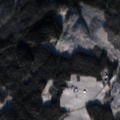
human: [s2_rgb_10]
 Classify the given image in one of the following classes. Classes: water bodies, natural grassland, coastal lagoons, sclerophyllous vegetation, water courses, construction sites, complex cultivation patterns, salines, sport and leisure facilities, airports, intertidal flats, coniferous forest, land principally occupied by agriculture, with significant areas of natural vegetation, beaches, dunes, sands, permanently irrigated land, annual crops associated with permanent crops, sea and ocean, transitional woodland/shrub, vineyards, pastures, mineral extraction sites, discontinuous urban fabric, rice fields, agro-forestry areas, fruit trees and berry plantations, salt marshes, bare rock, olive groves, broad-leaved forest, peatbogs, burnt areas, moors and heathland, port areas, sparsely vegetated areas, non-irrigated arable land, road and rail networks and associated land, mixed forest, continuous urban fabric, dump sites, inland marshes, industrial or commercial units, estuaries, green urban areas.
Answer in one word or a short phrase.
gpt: land principally occupied by agriculture, with significant areas of natural vegetation, broad-leaved forest, coniferous forest, mixed forest, transitional woodland/shrub